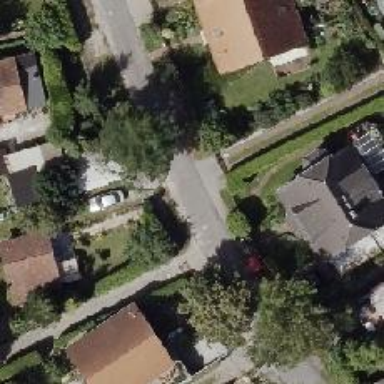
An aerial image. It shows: Residential road with sidewalk on the left.